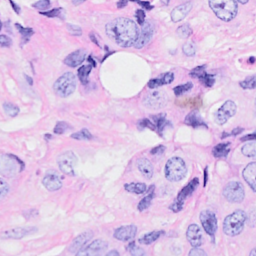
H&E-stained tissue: Breast